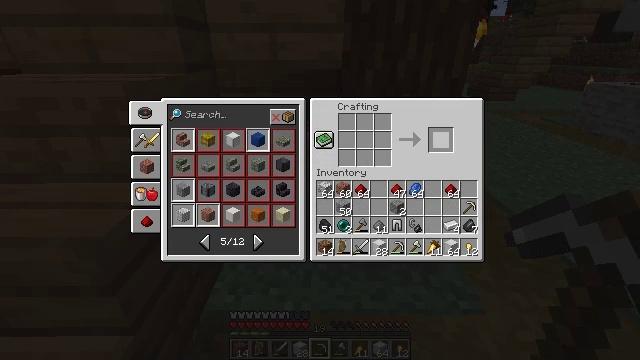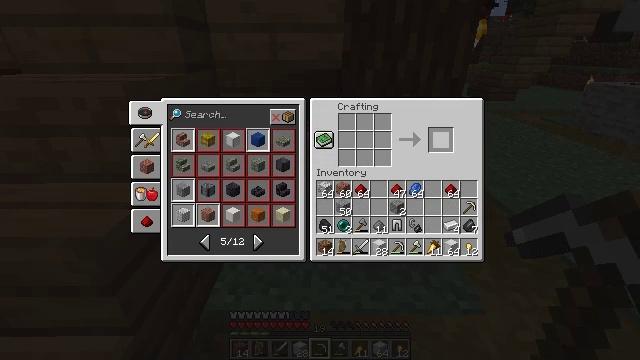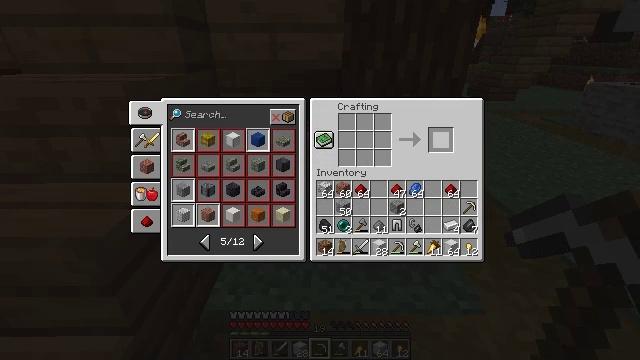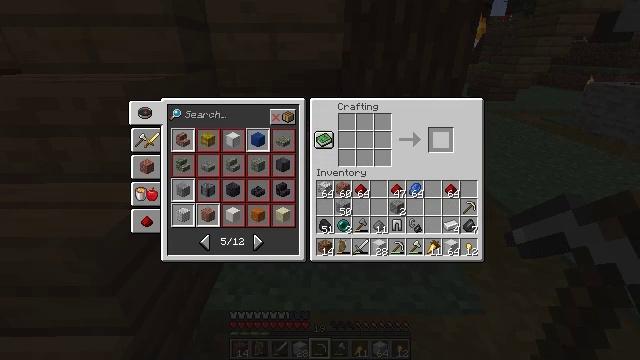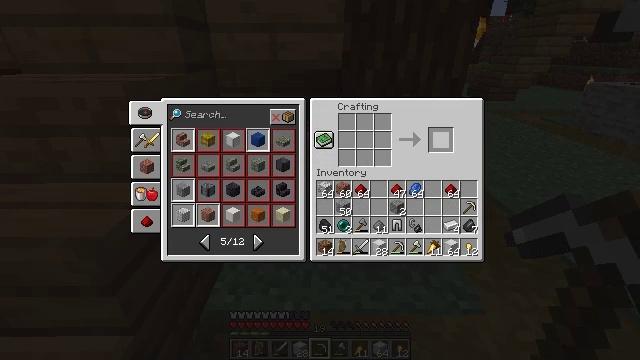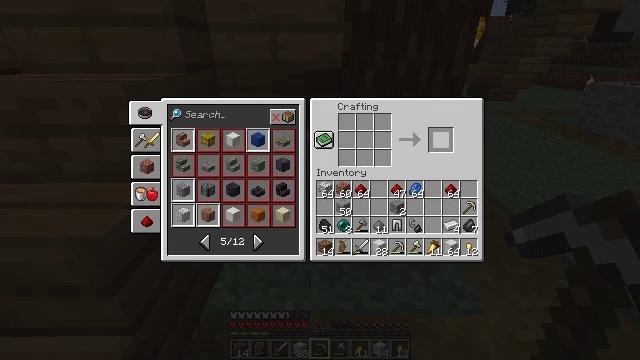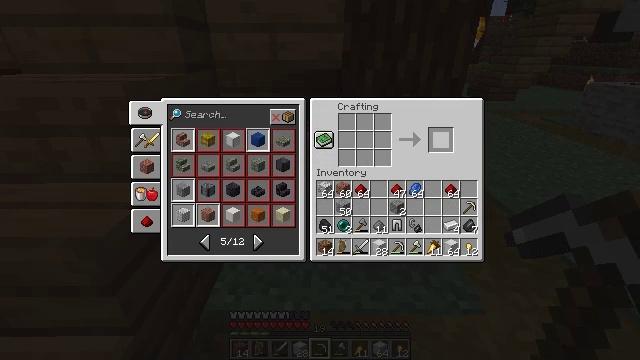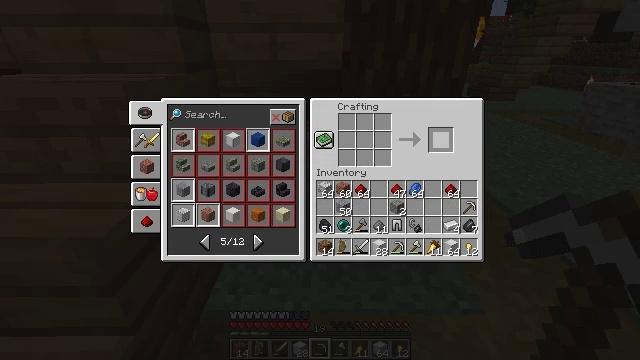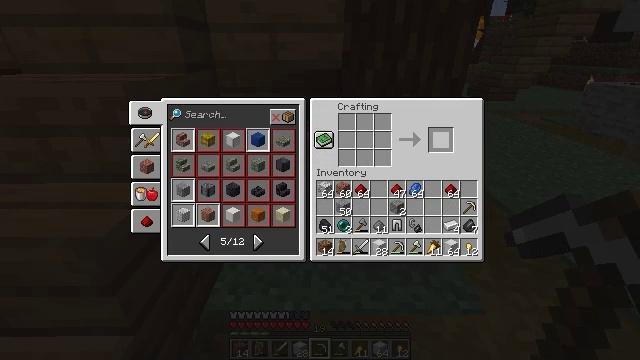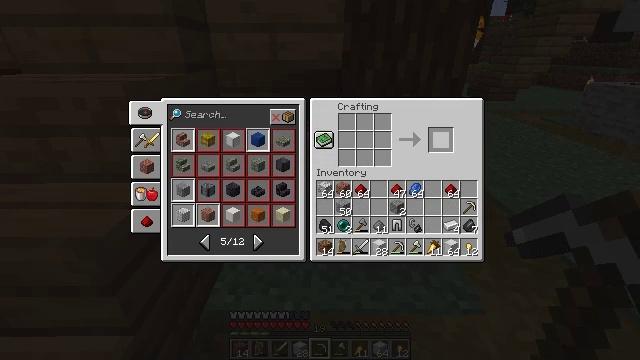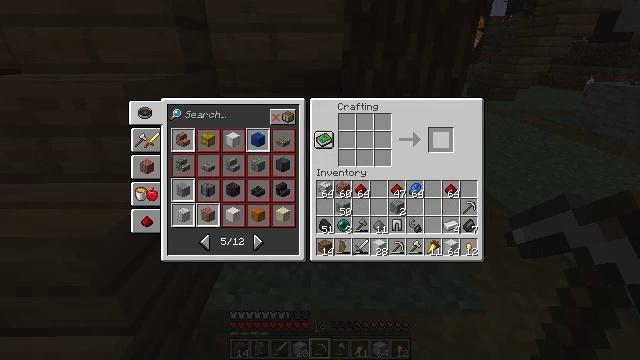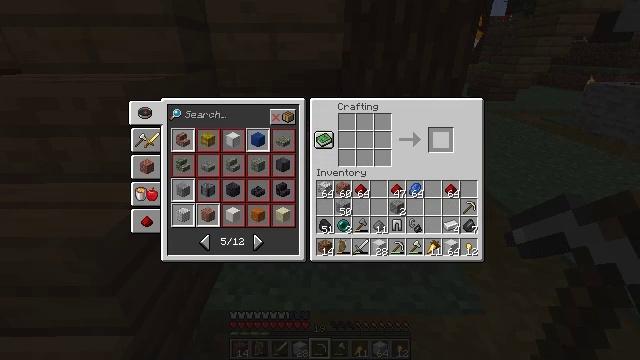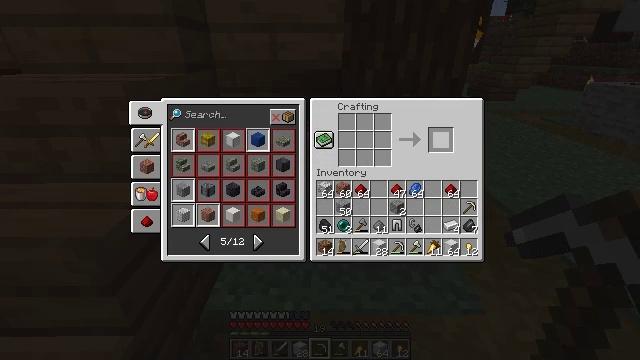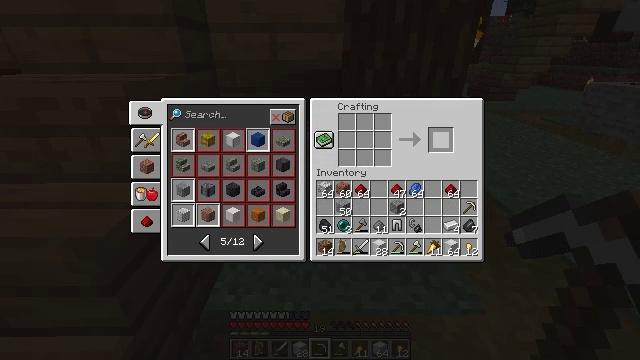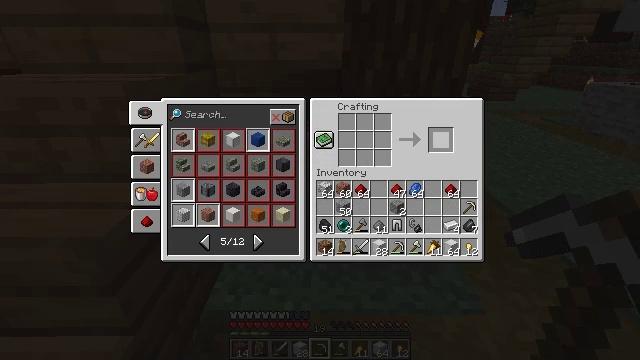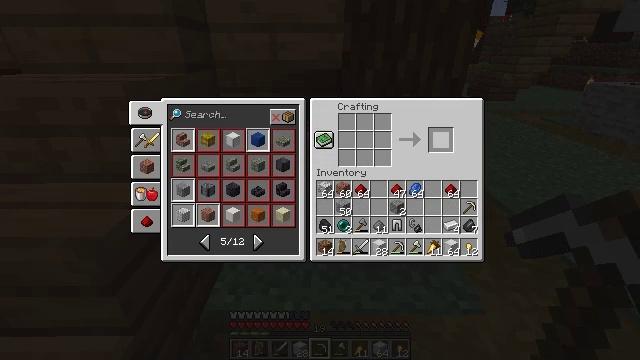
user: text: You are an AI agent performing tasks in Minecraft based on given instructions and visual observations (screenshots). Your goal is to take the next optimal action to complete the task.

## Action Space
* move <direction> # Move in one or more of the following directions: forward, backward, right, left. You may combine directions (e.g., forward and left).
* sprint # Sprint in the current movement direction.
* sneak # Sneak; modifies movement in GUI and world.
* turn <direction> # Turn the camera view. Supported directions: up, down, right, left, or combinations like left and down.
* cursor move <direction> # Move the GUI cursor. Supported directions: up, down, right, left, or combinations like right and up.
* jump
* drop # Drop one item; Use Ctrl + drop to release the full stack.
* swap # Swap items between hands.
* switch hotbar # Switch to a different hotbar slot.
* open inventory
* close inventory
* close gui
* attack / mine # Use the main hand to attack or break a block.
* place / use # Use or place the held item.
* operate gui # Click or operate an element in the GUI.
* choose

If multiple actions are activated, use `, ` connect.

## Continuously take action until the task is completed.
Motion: motion action
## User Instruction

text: Create an iron block in the crafting table.
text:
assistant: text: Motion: no_op
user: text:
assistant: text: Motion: no_op
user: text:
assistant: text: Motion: no_op
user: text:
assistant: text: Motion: no_op
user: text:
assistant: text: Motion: no_op
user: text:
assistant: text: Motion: no_op
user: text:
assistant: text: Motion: no_op
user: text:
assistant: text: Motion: no_op
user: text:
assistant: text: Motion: no_op
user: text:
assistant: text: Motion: no_op
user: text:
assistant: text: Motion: no_op
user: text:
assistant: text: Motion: no_op
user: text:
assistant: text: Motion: no_op
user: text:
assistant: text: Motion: no_op
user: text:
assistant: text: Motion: no_op
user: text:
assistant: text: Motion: no_op
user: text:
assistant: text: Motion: turn left
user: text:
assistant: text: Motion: turn left and down
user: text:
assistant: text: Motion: turn left and down
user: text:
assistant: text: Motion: turn left
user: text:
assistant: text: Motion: no_op
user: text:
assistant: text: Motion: no_op
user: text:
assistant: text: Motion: no_op
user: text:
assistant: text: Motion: no_op
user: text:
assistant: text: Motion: no_op
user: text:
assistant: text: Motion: no_op
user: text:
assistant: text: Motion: no_op
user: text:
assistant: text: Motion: no_op
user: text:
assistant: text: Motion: no_op
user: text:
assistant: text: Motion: no_op